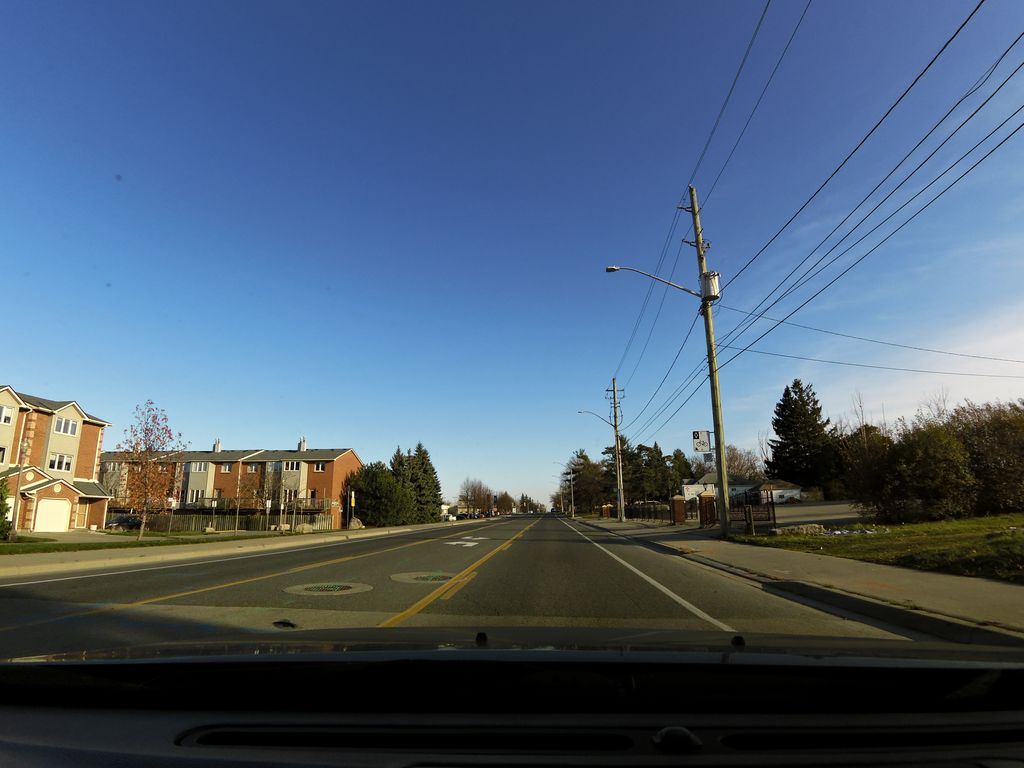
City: hamilton